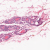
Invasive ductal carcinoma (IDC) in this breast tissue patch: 0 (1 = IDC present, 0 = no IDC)